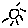
Label: sun